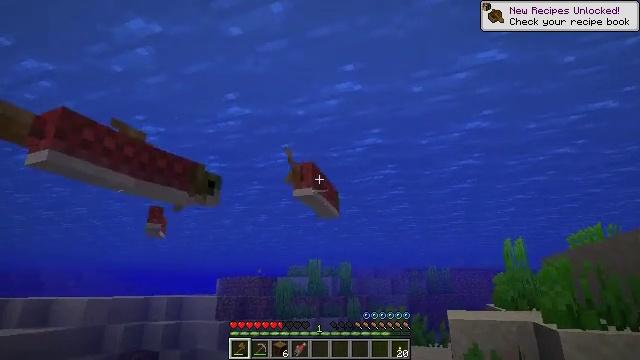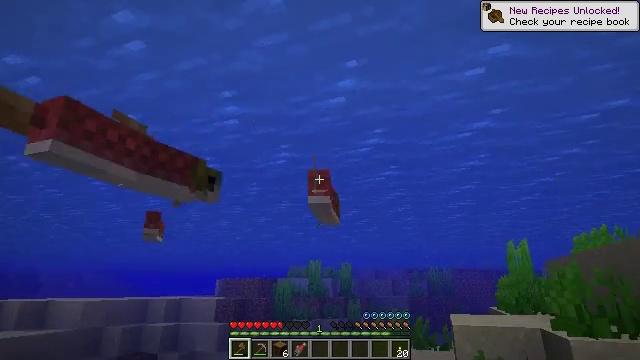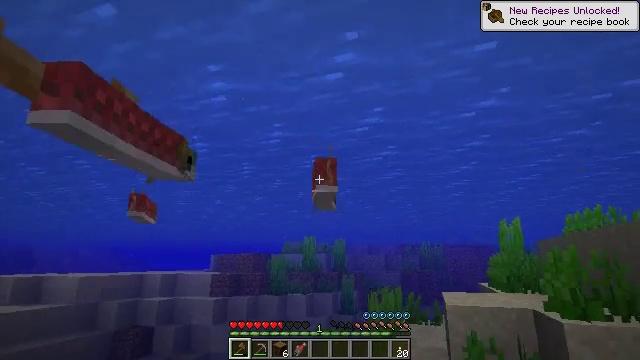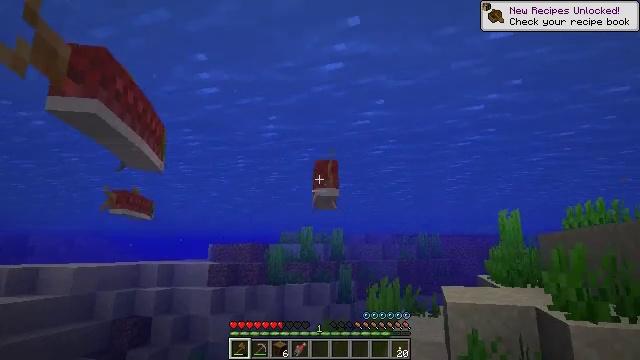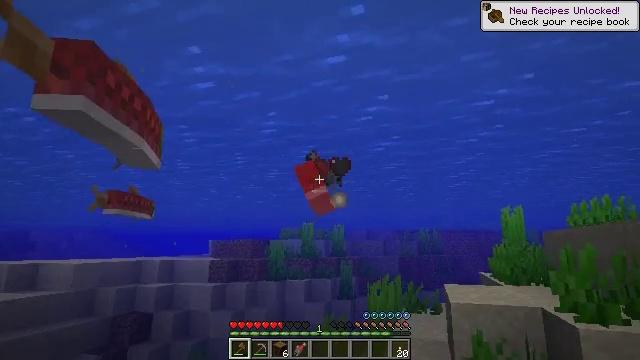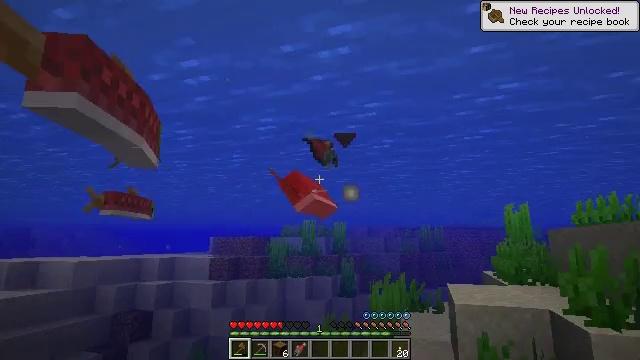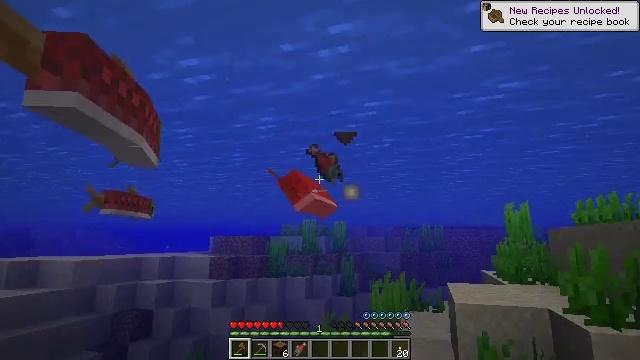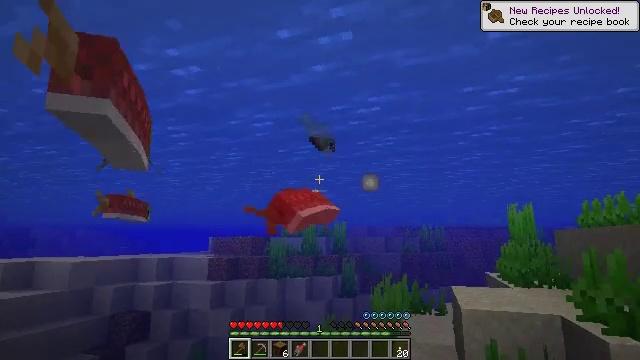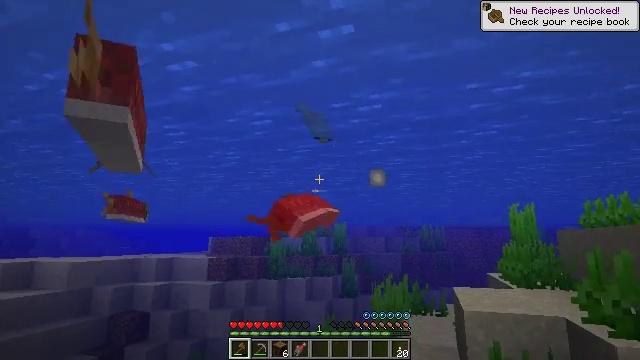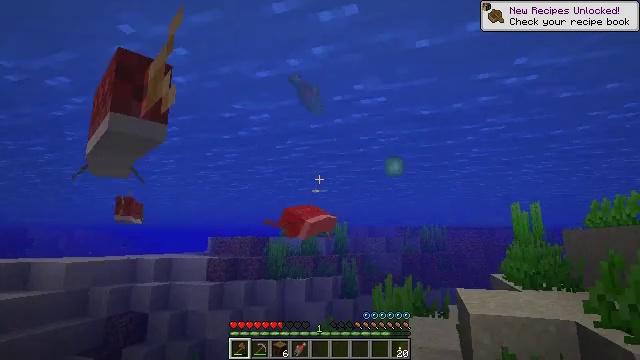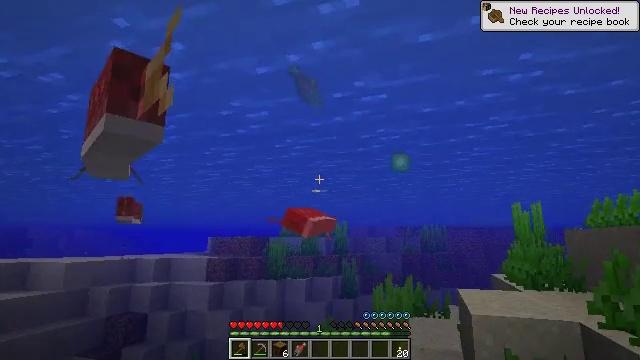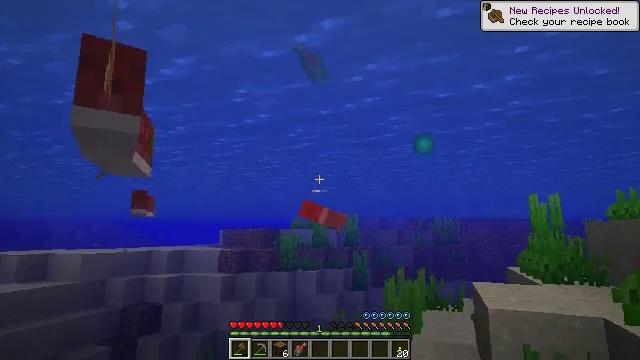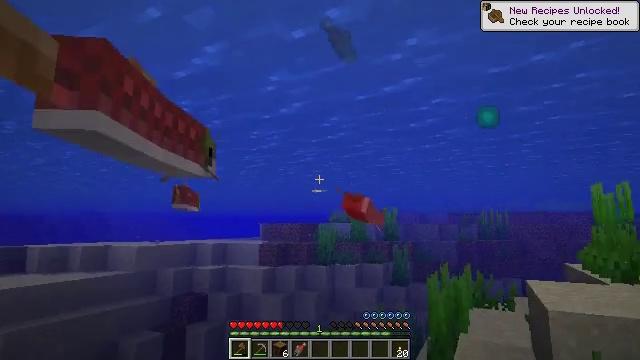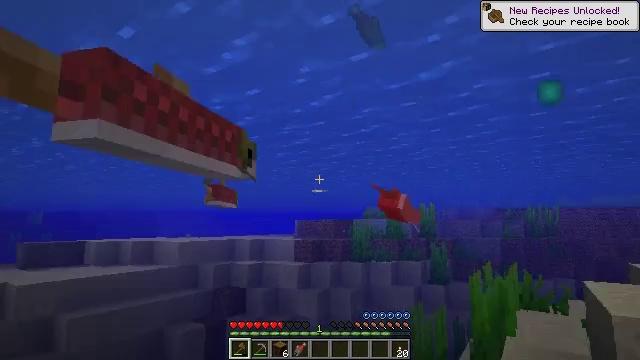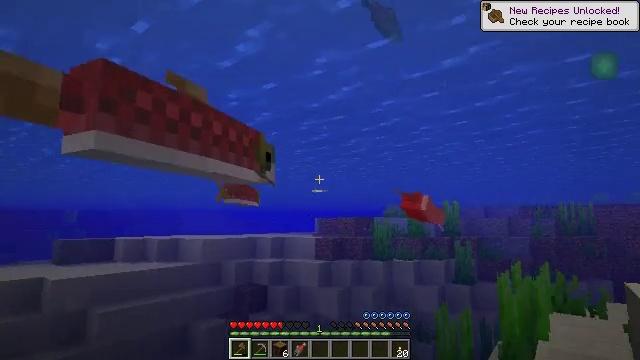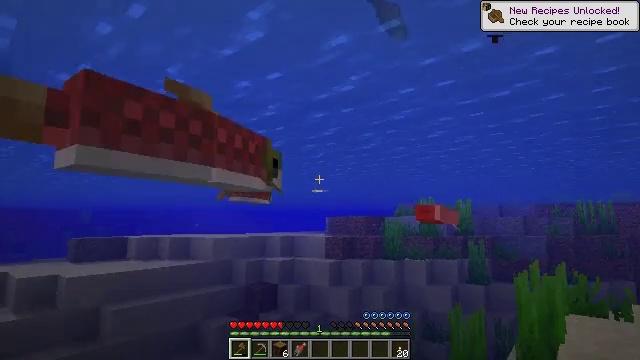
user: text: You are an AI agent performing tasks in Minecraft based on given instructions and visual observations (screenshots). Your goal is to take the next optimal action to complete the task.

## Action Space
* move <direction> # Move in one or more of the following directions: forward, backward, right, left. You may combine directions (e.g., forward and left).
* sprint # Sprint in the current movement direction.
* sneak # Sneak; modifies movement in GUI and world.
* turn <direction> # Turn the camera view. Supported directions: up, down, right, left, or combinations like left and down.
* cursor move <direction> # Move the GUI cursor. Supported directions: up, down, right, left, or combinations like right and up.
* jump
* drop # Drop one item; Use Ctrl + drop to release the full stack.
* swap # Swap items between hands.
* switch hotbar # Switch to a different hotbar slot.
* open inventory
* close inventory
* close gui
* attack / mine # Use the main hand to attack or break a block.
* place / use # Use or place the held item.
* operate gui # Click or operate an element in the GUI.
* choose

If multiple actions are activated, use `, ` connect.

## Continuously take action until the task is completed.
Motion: motion action
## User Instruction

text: Hunt a salmon.
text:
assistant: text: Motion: move forward, attack / mine, jump
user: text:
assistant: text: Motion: move forward, turn right and down, attack / mine, jump
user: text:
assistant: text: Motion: move forward, turn down
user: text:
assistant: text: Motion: move forward
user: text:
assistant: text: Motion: move forward
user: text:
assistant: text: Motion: move forward
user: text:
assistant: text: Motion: move forward
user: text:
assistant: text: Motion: move forward
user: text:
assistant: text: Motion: move forward
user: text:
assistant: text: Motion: move forward
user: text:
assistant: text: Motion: move forward, turn left and down
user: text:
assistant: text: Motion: move forward, turn left and down
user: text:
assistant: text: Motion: move forward, turn left
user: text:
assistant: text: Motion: move forward, turn left
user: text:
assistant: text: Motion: move forward, turn left
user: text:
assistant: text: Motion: move forward, turn left
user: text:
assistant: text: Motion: move forward, turn left
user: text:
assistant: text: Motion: move forward, turn left
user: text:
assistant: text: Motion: move forward, turn left
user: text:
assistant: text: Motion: move forward, attack / mine
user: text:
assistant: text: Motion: move forward, attack / mine
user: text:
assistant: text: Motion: move forward, attack / mine
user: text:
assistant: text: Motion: move forward, turn down, attack / mine
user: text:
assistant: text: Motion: move forward, turn down
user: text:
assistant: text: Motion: move forward, turn right and down
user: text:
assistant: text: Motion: move forward, turn right and down
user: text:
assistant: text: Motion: move forward, turn right and down
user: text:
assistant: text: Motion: move forward, turn right and down
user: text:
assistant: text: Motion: move forward, turn right and down
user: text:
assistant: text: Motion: move forward, turn right and down